Question: I would like to implement adjarcent screens in Android, so that they can be navigated by swyping to the right and left.
What would be the best way to do so?

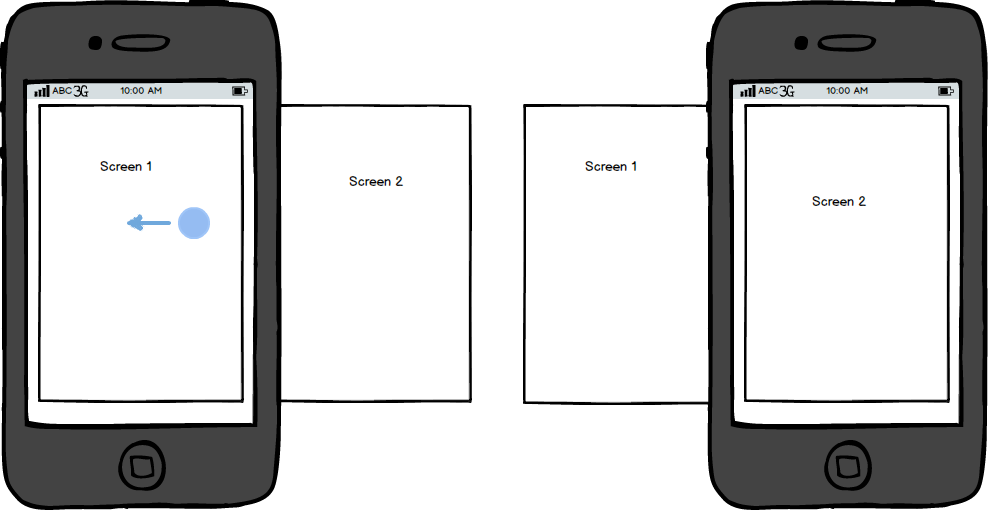
Answer: You can use ViewPager
<URL>